Current action and preconditions to check: trajectory_clear

Your task: For each precondition in the list above, predict whether it will hold at this action.

Consider the current scene as observed from the mobile robot's camera, and analyze the predicted future states of all dynamic agents (e.g., people, animals, vehicles, or any moving entities) within the NEXT SECOND.

IMPORTANT: Only answer "very likely" if you are absolutely certain—based on strong, clear evidence—that a dynamic agent will violate the precondition in the predicted future state. Do NOT answer "very likely" for unlikely, ambiguous, or low-probability risks.

Ask yourself for each precondition: Is there a high probability, with clear and convincing evidence, that the predicted future states of any dynamic agent will interfere with the predicted future state of the currently executing action within the NEXT SECOND, causing that precondition to fail?

Assess the risk level based on these predictions. Use "likely" or "very likely" if motions create a clear risk of interference.

Use "neutral" or "improbable" if agents are nearby but their predicted paths are clearly diverging or non-conflicting.

Failure Risk Categories: "very improbable", "improbable", "neutral", "likely", "very likely"

Answer Format: Output ONLY the probability_of_failure value from these categories: "very improbable", "improbable", "neutral", "likely", "very likely"

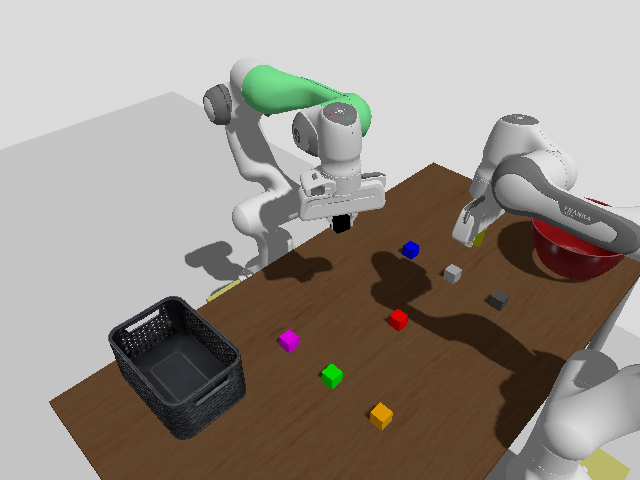

Answer: very improbable